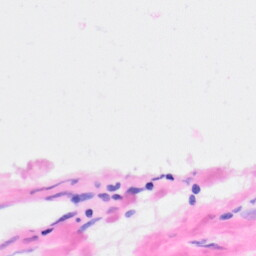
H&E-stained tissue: Kidney